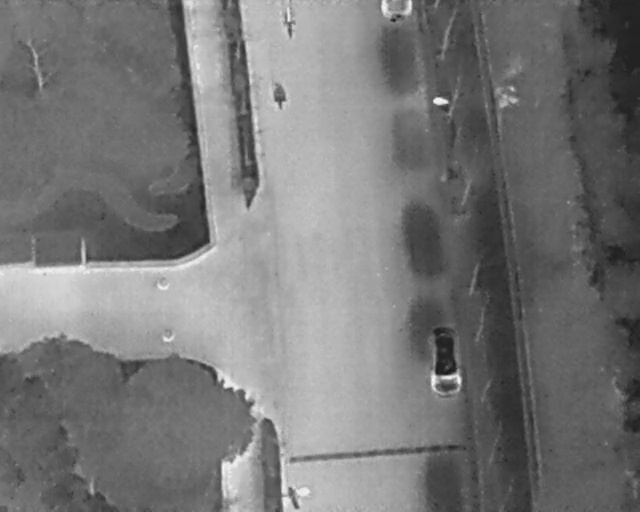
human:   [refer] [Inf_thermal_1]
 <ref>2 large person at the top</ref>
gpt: <box>[[41, 17, 45, 20, 2], [43, 3, 47, 6, 2]]</box>